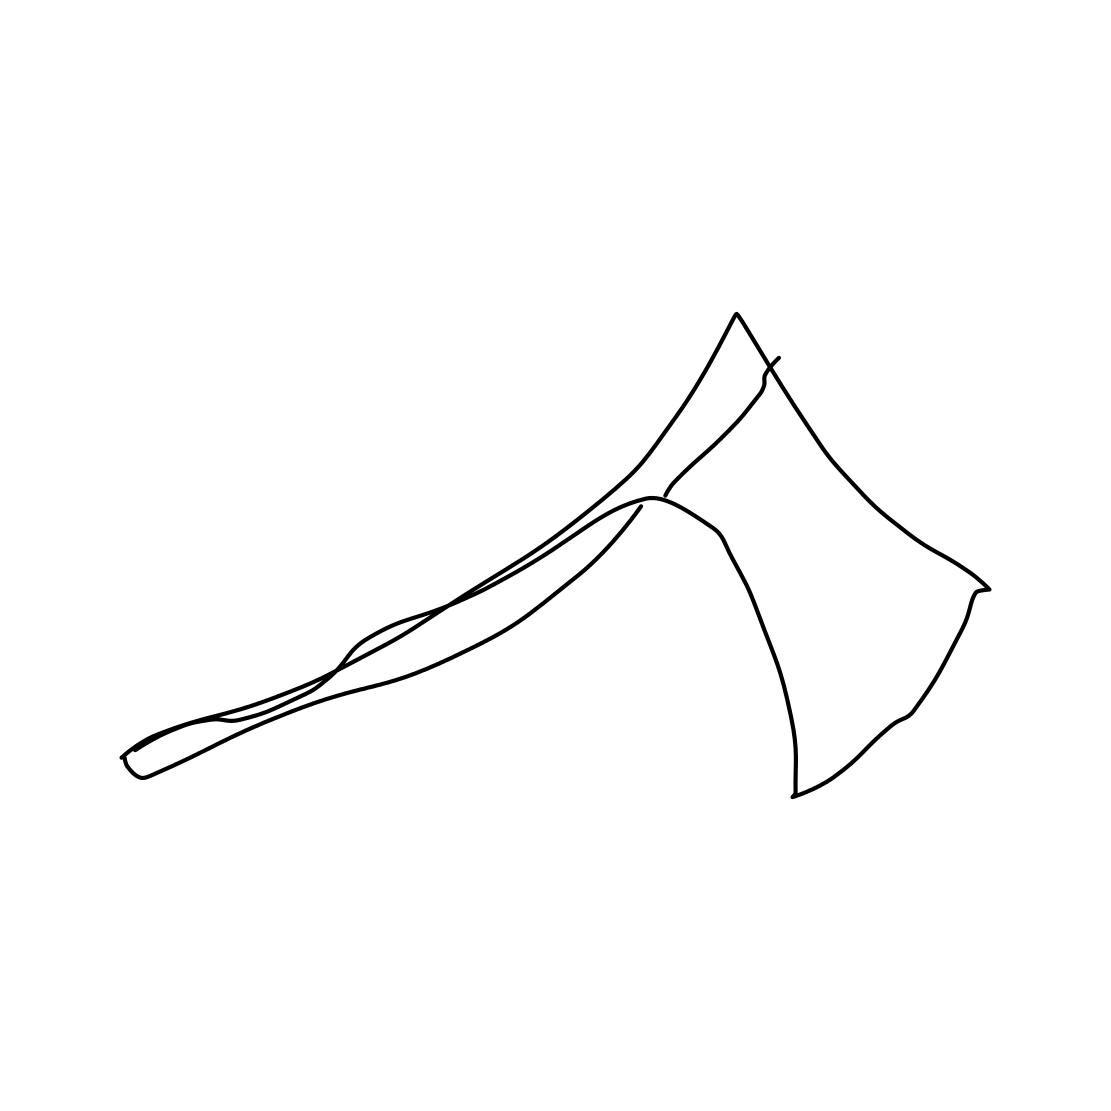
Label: axe